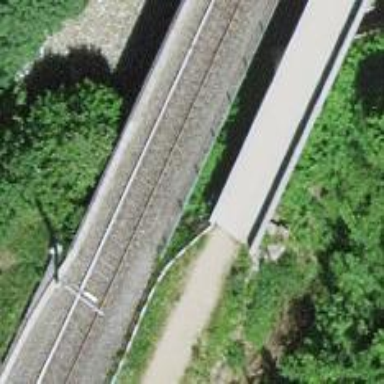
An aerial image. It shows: Railway bridge with electrified contact line. There is one track on the bridge.